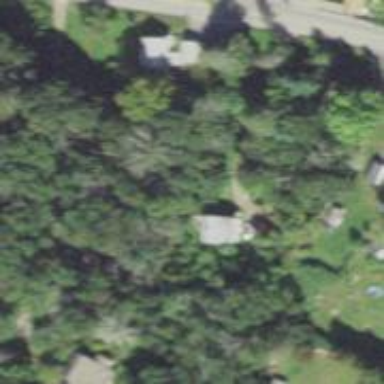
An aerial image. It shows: Residential driveway used as service road.